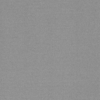
Label: dusty